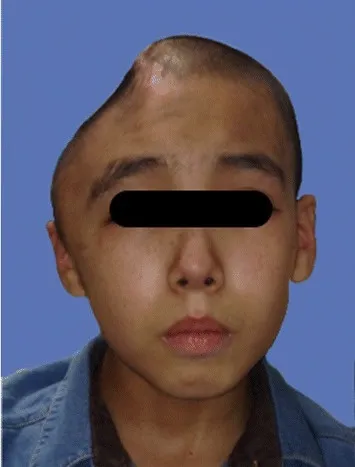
Frontal view of the cranial defect after craniotomy.
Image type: medical_photograph (other_medical_photograph)